Interaction volume radius: 10 \u00c5
Interaction volume height: 25 \u00c5
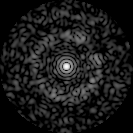
Disorder parameter: 0.8139